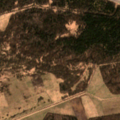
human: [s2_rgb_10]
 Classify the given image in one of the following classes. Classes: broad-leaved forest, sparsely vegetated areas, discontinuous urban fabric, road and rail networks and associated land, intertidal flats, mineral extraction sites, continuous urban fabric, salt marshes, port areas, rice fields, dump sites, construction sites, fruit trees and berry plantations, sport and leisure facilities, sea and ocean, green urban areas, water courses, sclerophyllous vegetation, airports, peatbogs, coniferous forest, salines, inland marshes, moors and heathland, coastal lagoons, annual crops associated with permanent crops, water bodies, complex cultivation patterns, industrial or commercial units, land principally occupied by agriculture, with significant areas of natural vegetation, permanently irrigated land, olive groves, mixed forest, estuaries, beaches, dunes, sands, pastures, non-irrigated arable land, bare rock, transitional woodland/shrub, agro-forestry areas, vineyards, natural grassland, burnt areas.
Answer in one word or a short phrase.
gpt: non-irrigated arable land, broad-leaved forest, coniferous forest, mixed forest, transitional woodland/shrub